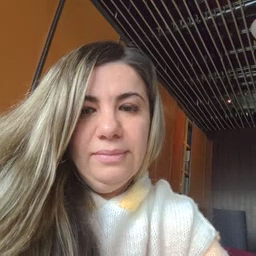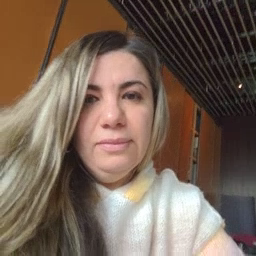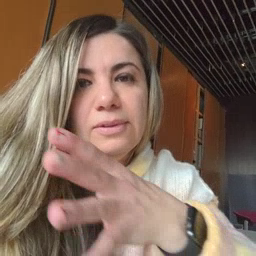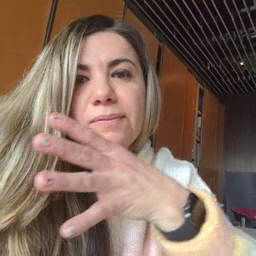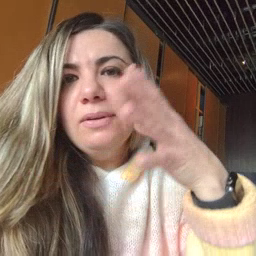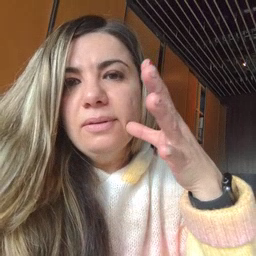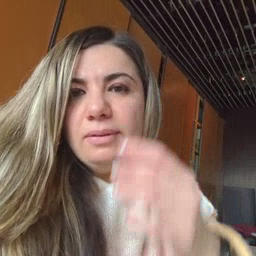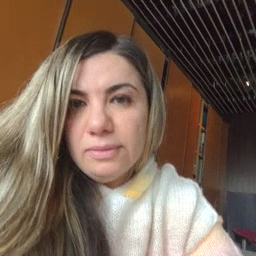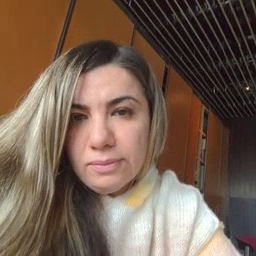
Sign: farm